Current action and preconditions to check: trajectory_clear

Your task: For each precondition in the list above, predict whether it will hold at this action.

Consider the current scene as observed from the mobile robot's camera, and analyze the predicted future states of all dynamic agents (e.g., people, animals, vehicles, or any moving entities) within the NEXT SECOND.

IMPORTANT: Only answer "very likely" if you are absolutely certain—based on strong, clear evidence—that a dynamic agent will violate the precondition in the predicted future state. Do NOT answer "very likely" for unlikely, ambiguous, or low-probability risks.

Ask yourself for each precondition: Is there a high probability, with clear and convincing evidence, that the predicted future states of any dynamic agent will interfere with the predicted future state of the currently executing action within the NEXT SECOND, causing that precondition to fail?

Assess the risk level based on these predictions. Use "likely" or "very likely" if motions create a clear risk of interference.

Use "neutral" or "improbable" if agents are nearby but their predicted paths are clearly diverging or non-conflicting.

Failure Risk Categories: "very improbable", "improbable", "neutral", "likely", "very likely"

Answer Format: Output ONLY the probability_of_failure value from these categories: "very improbable", "improbable", "neutral", "likely", "very likely"

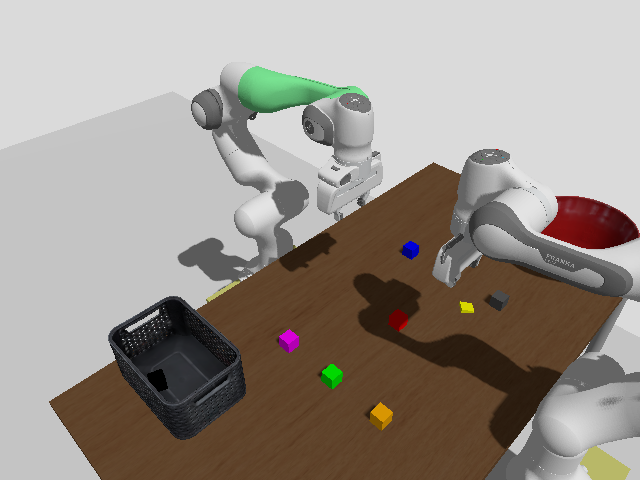

Answer: very improbable